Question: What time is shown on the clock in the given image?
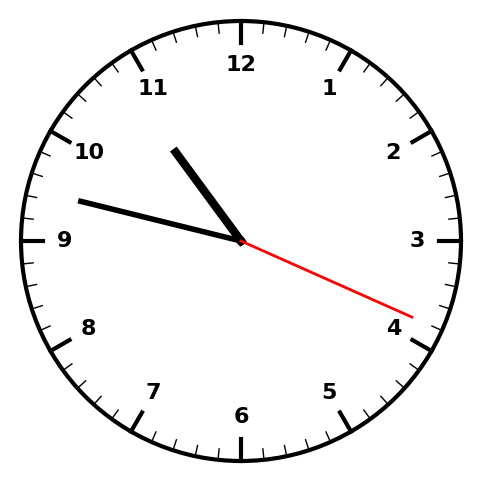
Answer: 10:47:19